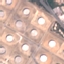
Land use / land cover: Industrial